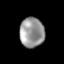
Tissue: lung
Cell type: Epithelial cells
Senescence score: 0.1713
Nuclear area (px): 716
Mean DAPI intensity: 151.575